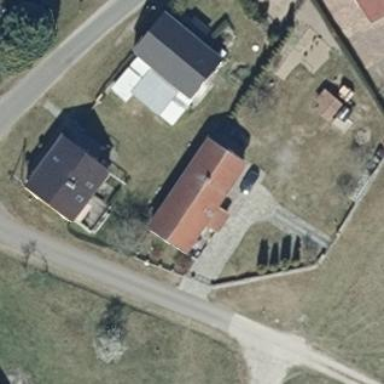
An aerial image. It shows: House with gabled roof oriented along with red color.